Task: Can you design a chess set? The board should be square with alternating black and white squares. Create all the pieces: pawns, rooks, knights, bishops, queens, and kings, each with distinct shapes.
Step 3324:
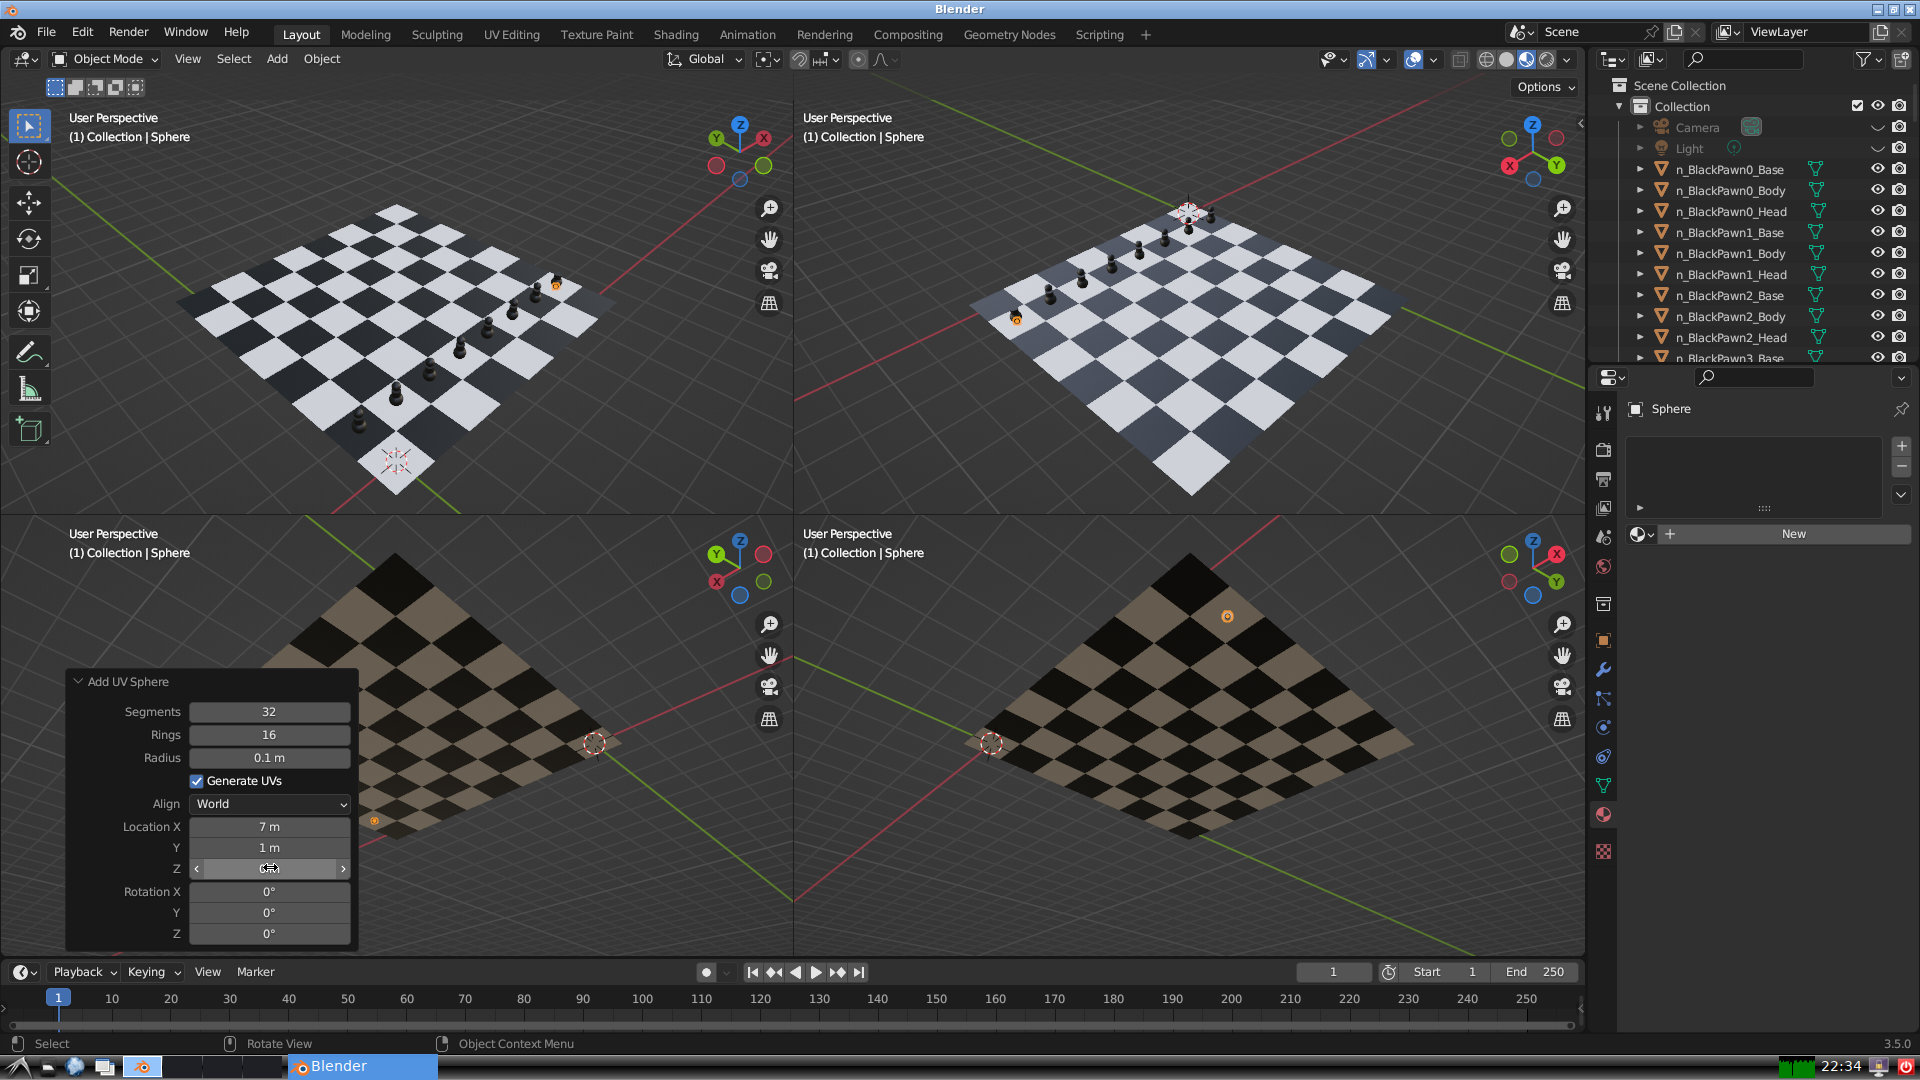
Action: click: no